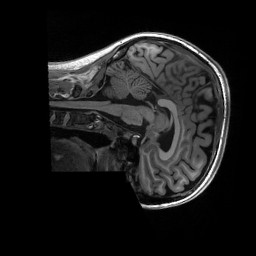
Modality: T1w
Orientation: sagittal
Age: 24
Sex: female
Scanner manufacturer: siemens
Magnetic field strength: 3 T
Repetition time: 2.53 s
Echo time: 0.0033 s